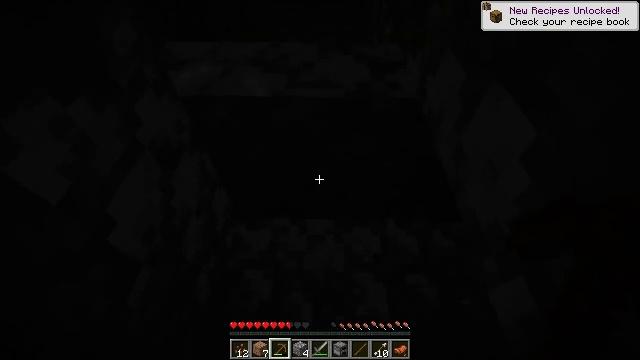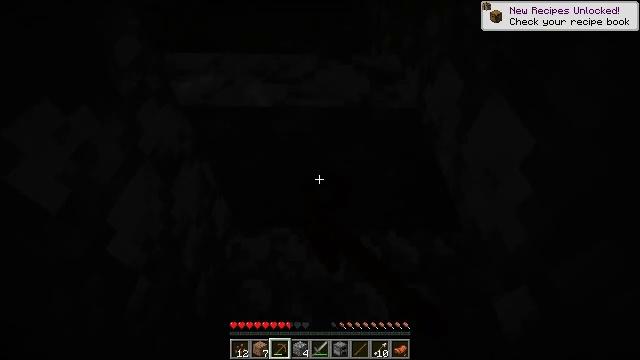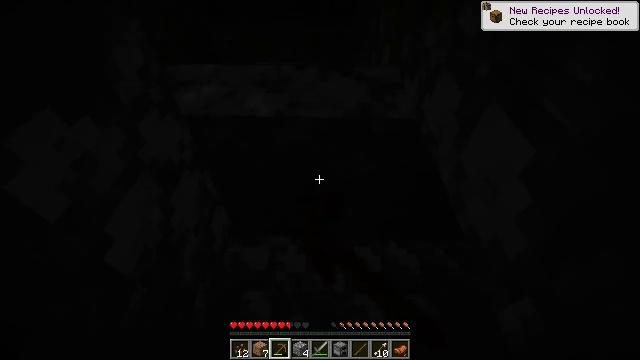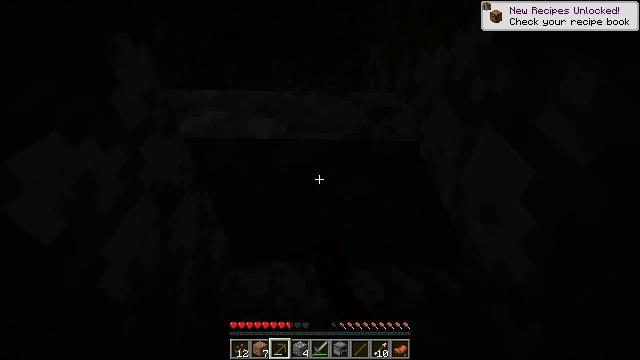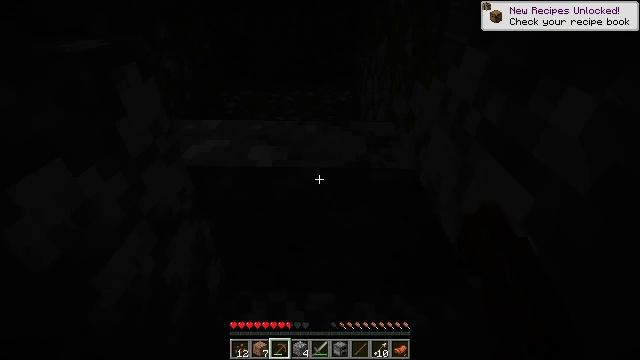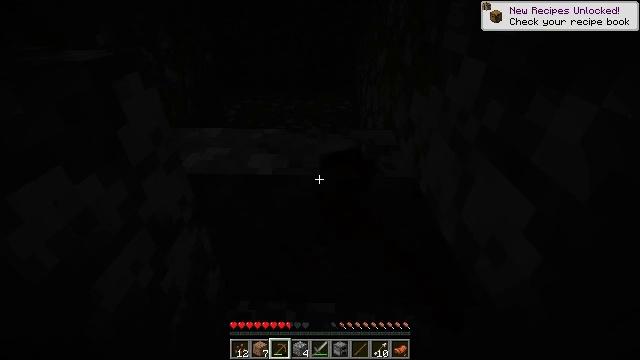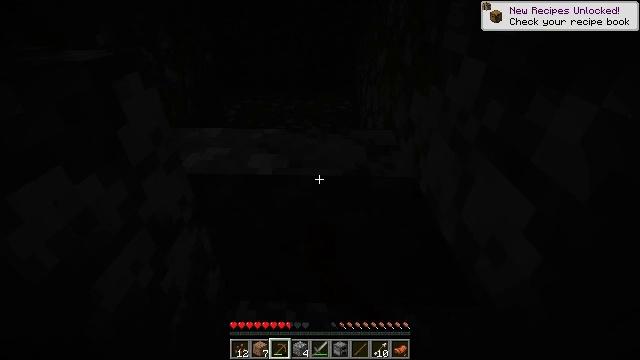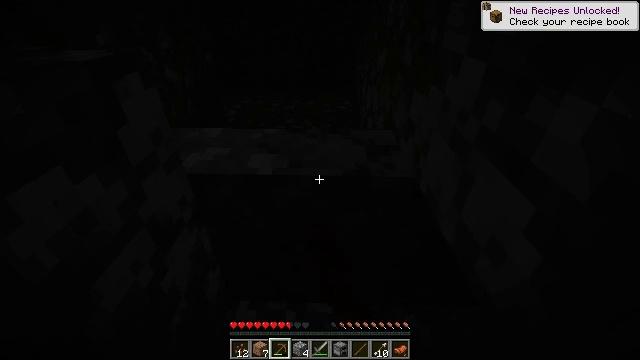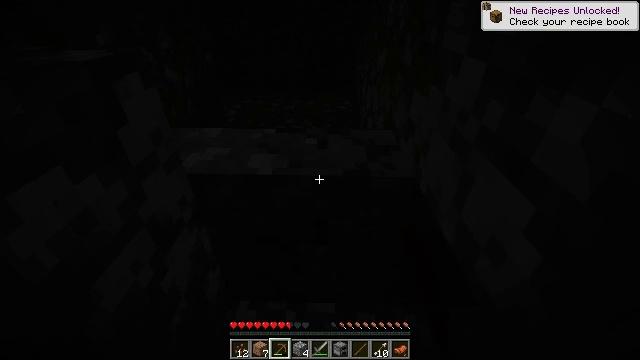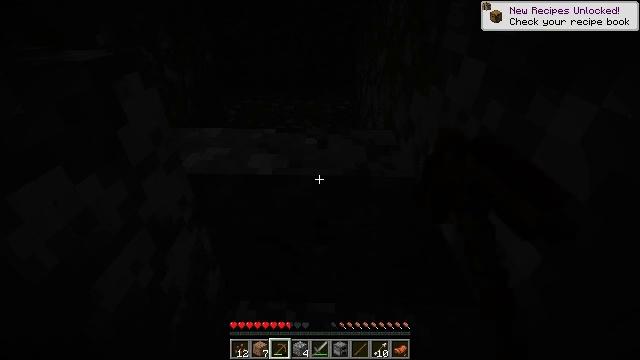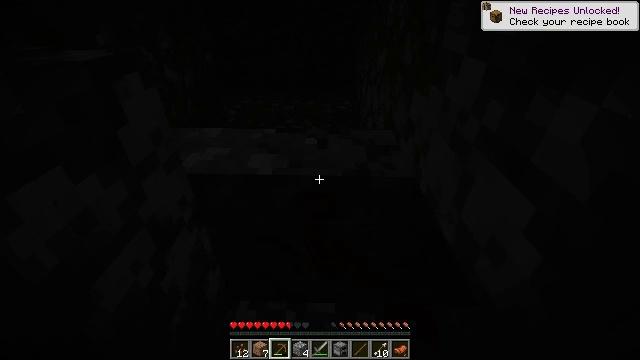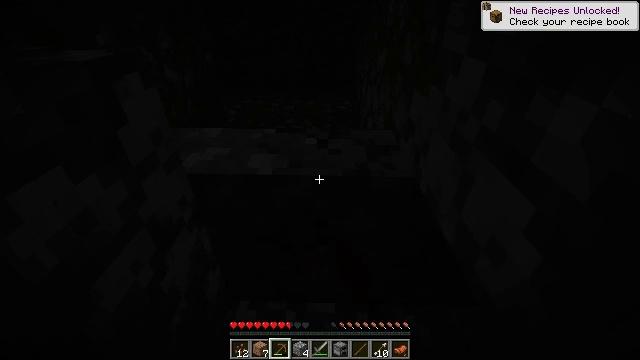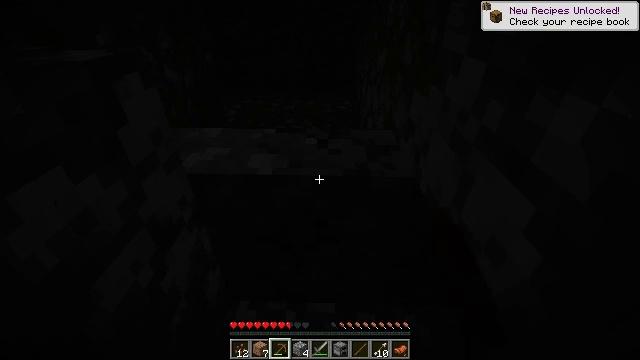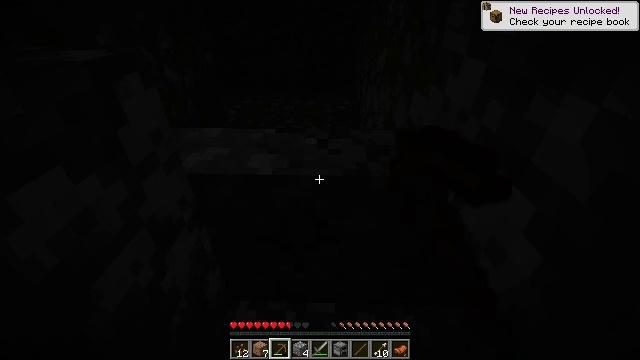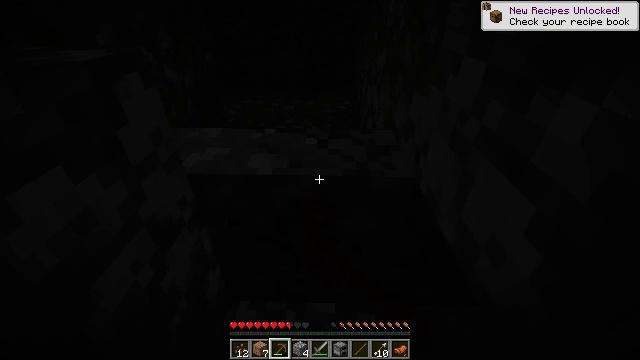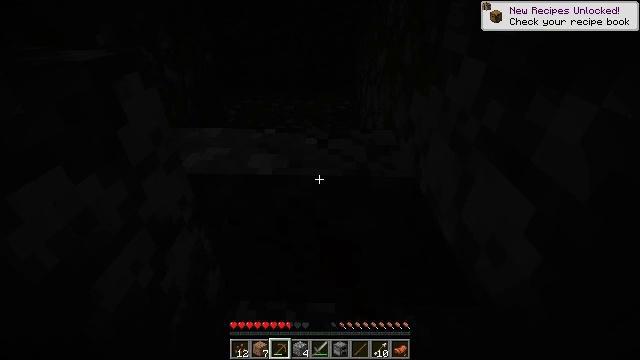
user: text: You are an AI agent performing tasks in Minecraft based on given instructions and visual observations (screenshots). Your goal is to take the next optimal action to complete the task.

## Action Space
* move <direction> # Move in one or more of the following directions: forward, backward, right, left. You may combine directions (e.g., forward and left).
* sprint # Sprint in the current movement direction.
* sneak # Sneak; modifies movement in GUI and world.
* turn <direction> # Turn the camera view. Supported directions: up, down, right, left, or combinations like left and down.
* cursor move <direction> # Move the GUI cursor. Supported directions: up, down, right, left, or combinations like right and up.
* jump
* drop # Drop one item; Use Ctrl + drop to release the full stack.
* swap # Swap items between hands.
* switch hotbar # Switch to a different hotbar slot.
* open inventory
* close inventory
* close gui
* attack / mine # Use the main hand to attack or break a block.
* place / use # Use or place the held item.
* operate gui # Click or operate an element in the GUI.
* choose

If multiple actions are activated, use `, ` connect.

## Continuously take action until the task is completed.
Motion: motion action
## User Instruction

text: Collect the cobblestone stairs.
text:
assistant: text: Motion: turn up, attack / mine
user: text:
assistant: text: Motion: turn up, attack / mine
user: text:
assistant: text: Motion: turn up, attack / mine
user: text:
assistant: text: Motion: turn up, attack / mine
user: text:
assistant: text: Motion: turn up, attack / mine
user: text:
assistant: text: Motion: attack / mine
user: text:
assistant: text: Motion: attack / mine
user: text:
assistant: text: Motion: attack / mine
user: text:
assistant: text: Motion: attack / mine
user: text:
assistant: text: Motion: attack / mine
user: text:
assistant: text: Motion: attack / mine
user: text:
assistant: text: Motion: attack / mine
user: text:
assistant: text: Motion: attack / mine
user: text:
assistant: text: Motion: attack / mine
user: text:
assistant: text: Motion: attack / mine
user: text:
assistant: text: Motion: attack / mine
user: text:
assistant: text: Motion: attack / mine
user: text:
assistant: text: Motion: attack / mine
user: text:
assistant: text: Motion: attack / mine
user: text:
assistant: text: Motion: attack / mine
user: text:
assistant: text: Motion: attack / mine
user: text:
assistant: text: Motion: attack / mine
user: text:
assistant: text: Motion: attack / mine
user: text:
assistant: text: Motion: attack / mine
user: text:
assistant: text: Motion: attack / mine
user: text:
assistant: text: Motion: attack / mine
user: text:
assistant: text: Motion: attack / mine
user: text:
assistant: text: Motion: attack / mine
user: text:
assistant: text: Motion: attack / mine
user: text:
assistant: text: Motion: attack / mine